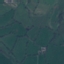
Label: Pasture